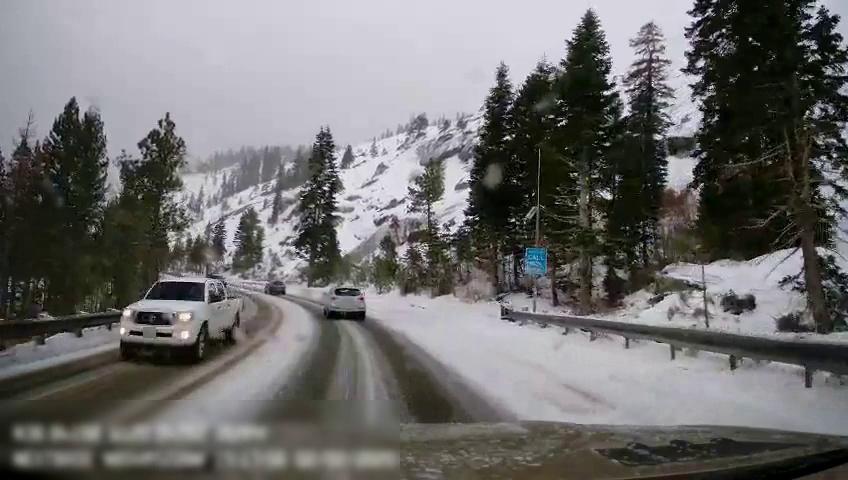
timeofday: Day
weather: Snowy
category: Drivable Space
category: Vehicles | Truck
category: Vehicles | SUV
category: Vehicles | Car
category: Vehicles | Car
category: Traffic | Signs